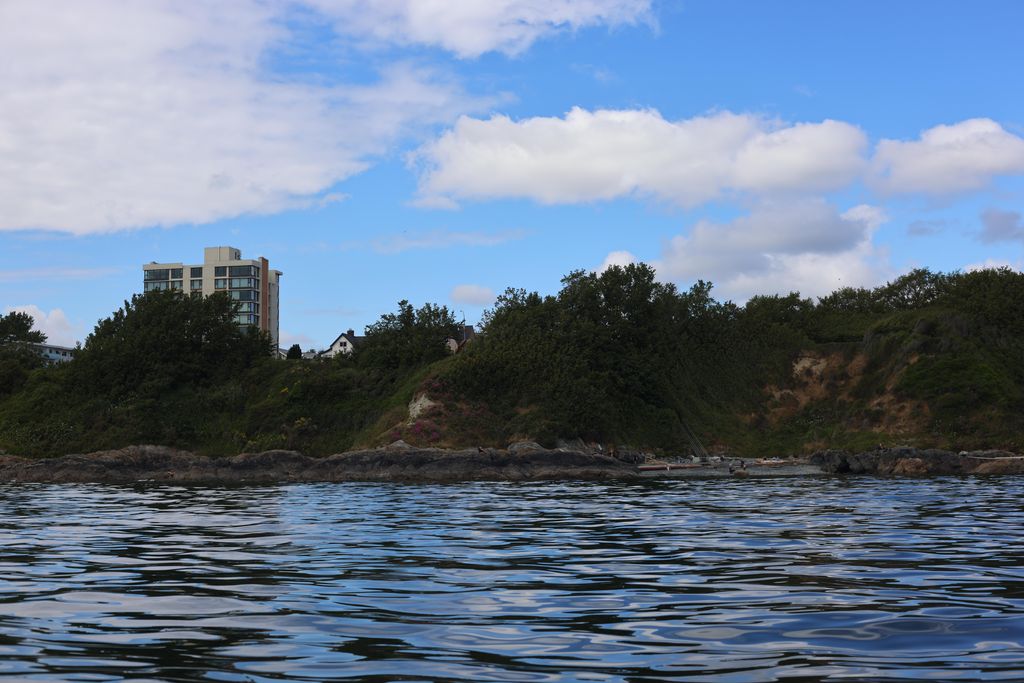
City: victoria